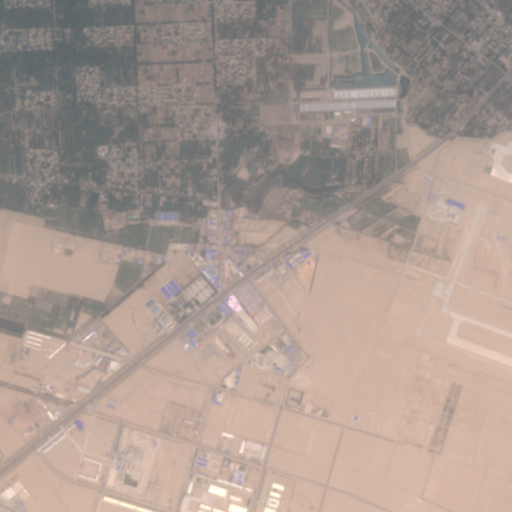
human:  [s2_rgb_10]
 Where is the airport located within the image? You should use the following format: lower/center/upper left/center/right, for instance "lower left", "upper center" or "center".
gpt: The airport is located in the right of the image.
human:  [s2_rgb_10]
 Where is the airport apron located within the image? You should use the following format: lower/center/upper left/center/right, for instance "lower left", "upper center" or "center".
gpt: The airport apron is located in the upper right of the image.
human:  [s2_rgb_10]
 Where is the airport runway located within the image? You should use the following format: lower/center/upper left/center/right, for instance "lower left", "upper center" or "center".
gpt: The airport runway is located in the lower right of the image.
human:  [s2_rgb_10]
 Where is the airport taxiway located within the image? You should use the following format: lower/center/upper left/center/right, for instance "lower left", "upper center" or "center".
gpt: The airport taxiway is located in the right of the image.
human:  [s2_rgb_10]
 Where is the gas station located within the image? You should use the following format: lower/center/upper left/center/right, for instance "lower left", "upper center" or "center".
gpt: The gas station is located in the lower left of the image.
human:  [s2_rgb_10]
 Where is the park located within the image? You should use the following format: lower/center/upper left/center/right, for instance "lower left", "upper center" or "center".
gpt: The park is located in the left of the image.
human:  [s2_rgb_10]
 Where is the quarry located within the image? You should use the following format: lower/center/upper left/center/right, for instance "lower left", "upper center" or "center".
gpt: There is no quarry in the image.